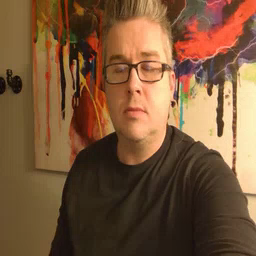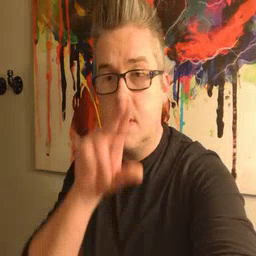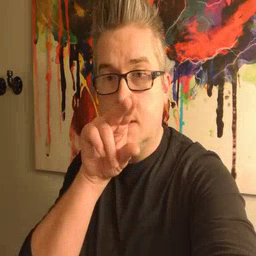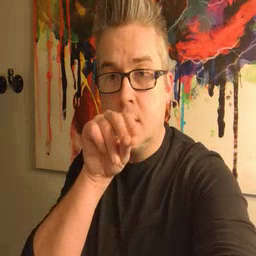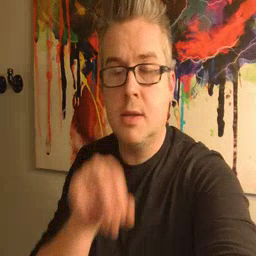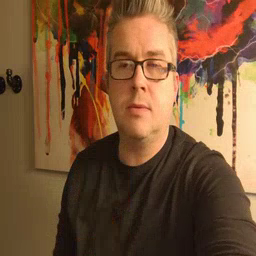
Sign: duck